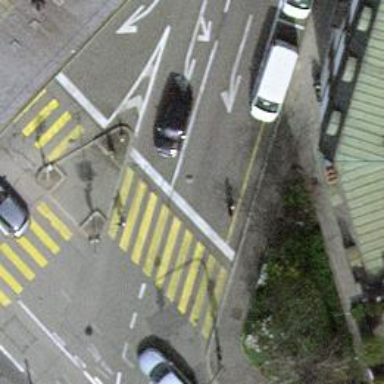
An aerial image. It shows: Road with traffic signals.